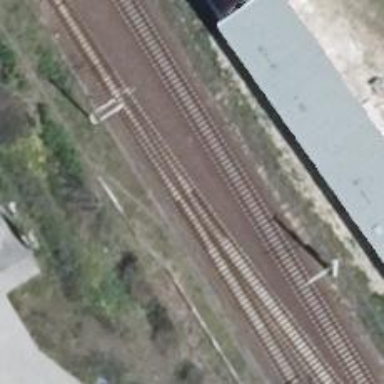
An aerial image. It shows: Railway track with contact line for electrification.